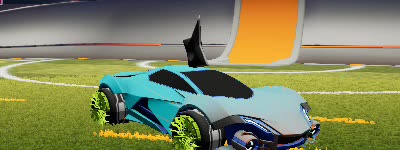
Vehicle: werewolf